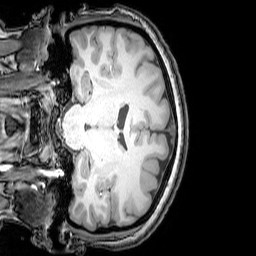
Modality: T1w
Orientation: coronal
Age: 26
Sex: female
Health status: healthy
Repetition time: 0.081 s
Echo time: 0.037 s